Question: I have a horizontal layout with width: auto and height: 100%, but the body or container doesn't stretch to keep the aspect ration of my image.
I need the layout to be like this seen in this attached image:

I will use these images as a background of the panel divs.
Here is my code:
HTML
'''
<body>
<div id="cover" class="panel">
<img src=""/>
</div>
<div id="panel1" class="panel">
<img src=""/>
</div>
<div id="panel2" class="panel">
<img src=""/>
</div>
<div id="panel3" class="panel">
<img src=""/>
</div>
<div id="panel4" class="panel">
<img src=""/>
</div>
</body>
'''
CSS
'''
* {
margin: 0;
padding: 0;
height: 100%;
}
body {
width: auto;
height: 100%;
}
.panel {
width: auto;
height: 100%;
float: left;
}
.panel img {
width: auto;
height: 100%;
z-index: -1;
}
'''
You can also see it at this <URL>.
I floated the .panel to the left so it will display it all horizontally, but the container is not accomodating the width of all the panels, they just stack on top of each other.
Note: I don't want to have a fixed with, I need it to be responsive.
Here's an example of what I want to accomplish (<URL>.
As you can see there's no vertical scrollbar only the horizontal scrollbar is showing and when you resize the viewport the images adjust its width and height and keeps its aspect ratio.
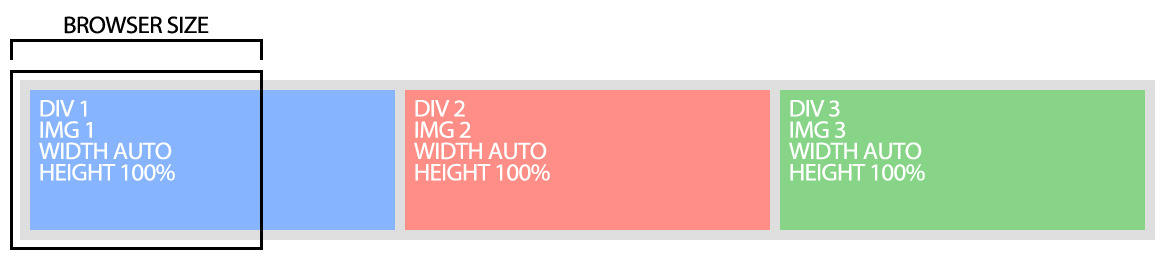
Answer: Here's an update of your original fiddle:
<URL>
Trying to stay as close to your original code as possible...
## HTML
'''
<html>
<body>
<img src="http://i978.photobucket.com/albums/ae265/horizoncars/lambo-cover.jpg"
/><img src="http://i978.photobucket.com/albums/ae265/horizoncars/lambo-left-2.jpg"
/><img src="http://i978.photobucket.com/albums/ae265/horizoncars/lambo-left-1.jpg"
/><img src="http://i978.photobucket.com/albums/ae265/horizoncars/lambo-right-1.jpg"
/><img src="http://i978.photobucket.com/albums/ae265/horizoncars/lambo-right-2.jpg"/>
</body>
</html>
'''
## CSS
'''
* {
margin: 0;
padding: 0;
height: 100%;
}
body {
overflow-x: scroll;
overflow-y: hidden;
white-space:nowrap;
}
img {
display: inline-block;
}
'''